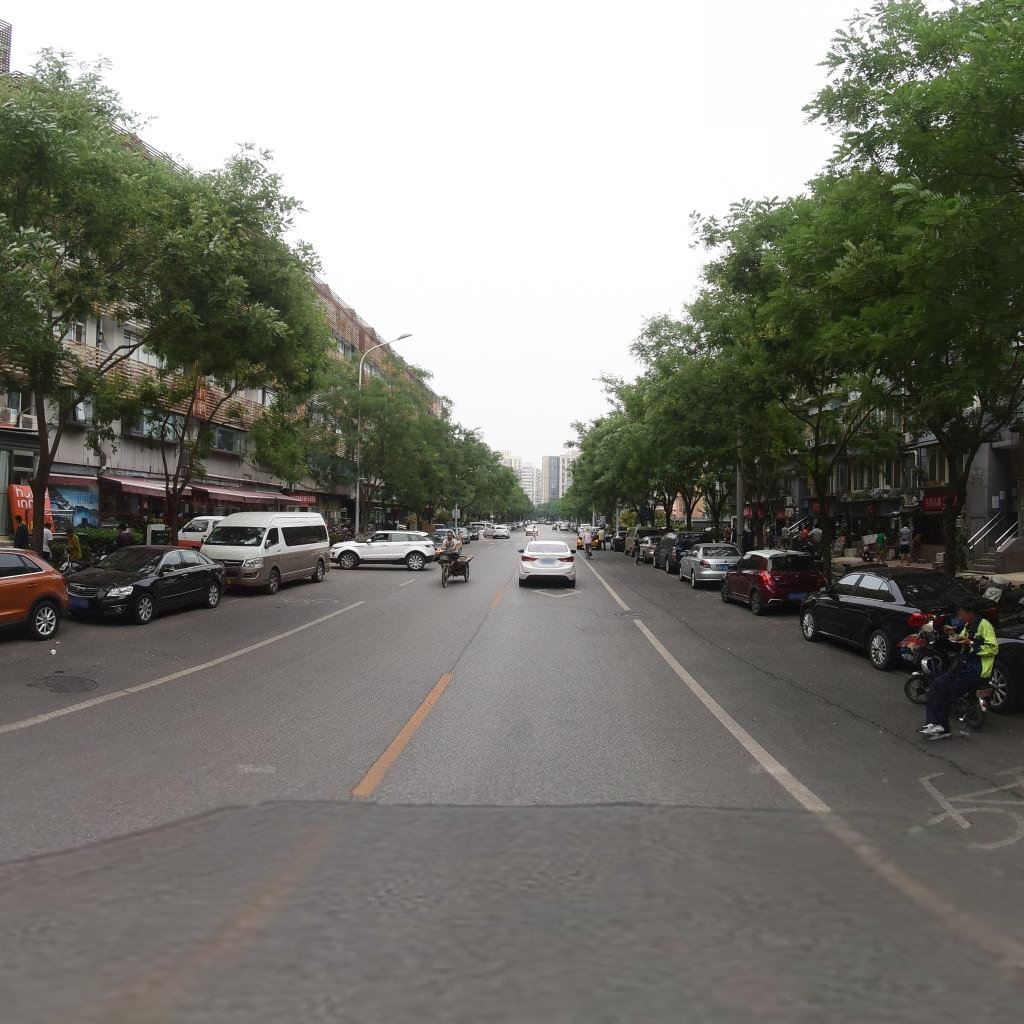
Region: Xicheng
Road damage annotations: manhole cover, longitudinal crack, longitudinal crack, manhole cover